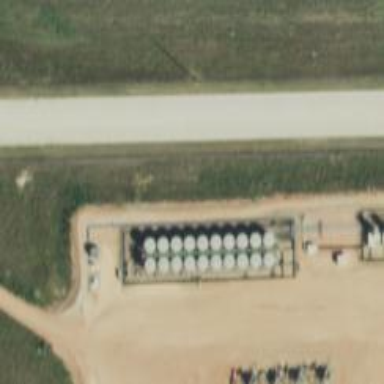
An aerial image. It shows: Storage tank with man-made structure.